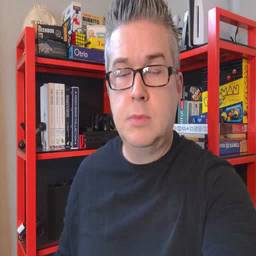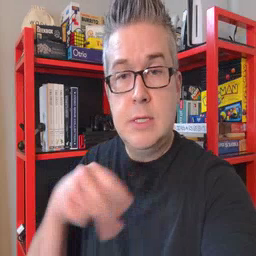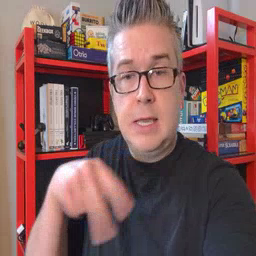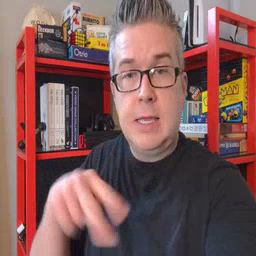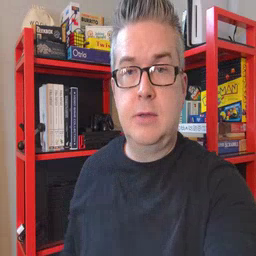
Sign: dance